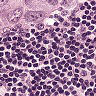
Metastatic tissue present: yes